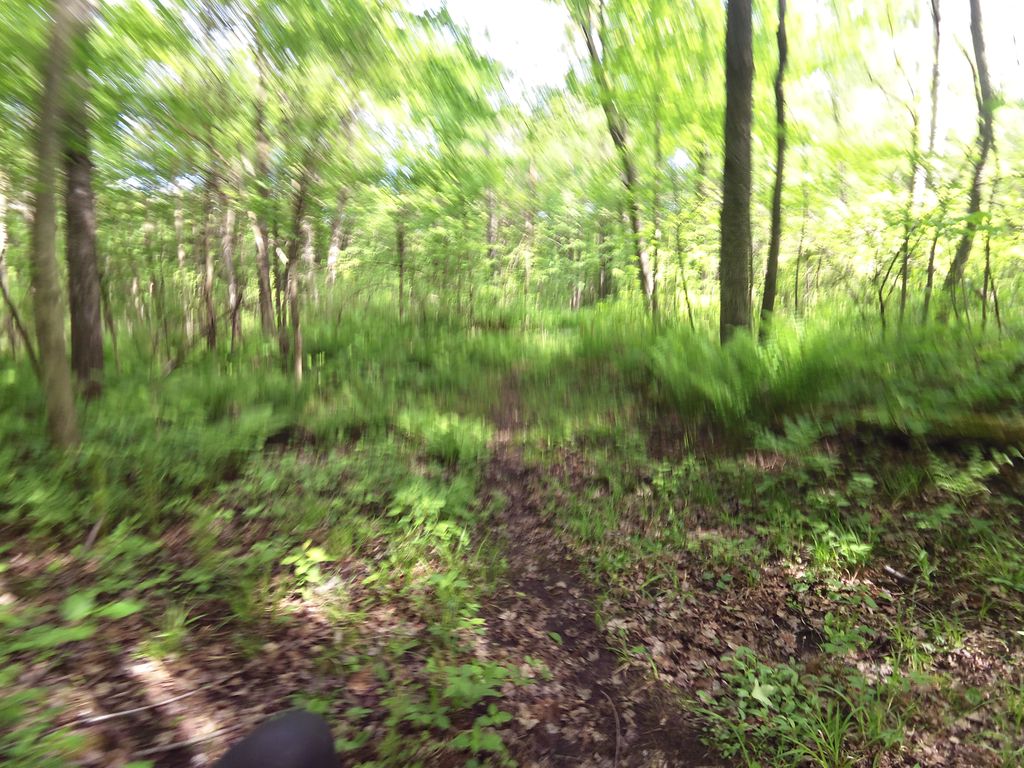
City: ottawa-gatineau